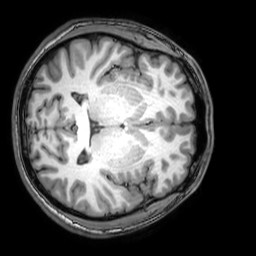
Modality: T1w
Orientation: axial
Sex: male
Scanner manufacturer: philips
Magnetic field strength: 3 T
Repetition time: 0.008145 s
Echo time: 0.00373 s